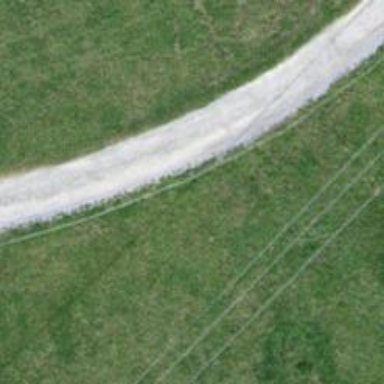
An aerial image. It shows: Designated golf cart path along service road.